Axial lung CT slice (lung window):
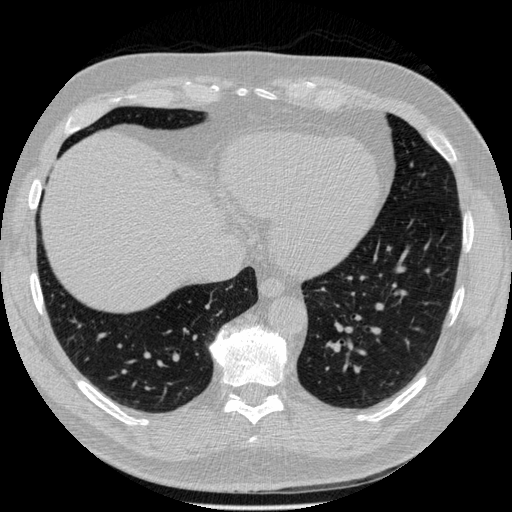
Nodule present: no